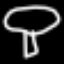
Label: mushroom